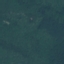
Label: Forest